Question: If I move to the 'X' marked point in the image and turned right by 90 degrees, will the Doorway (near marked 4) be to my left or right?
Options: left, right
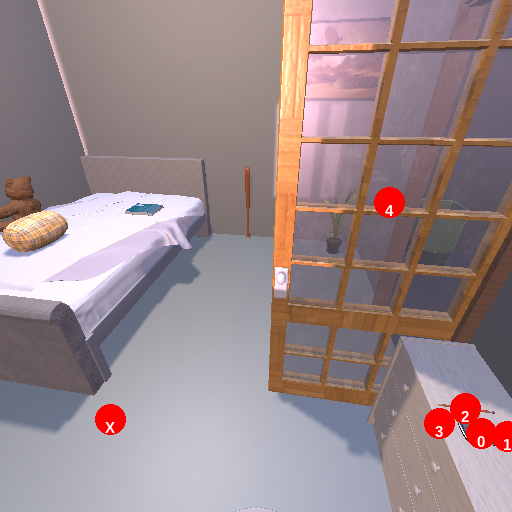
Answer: left